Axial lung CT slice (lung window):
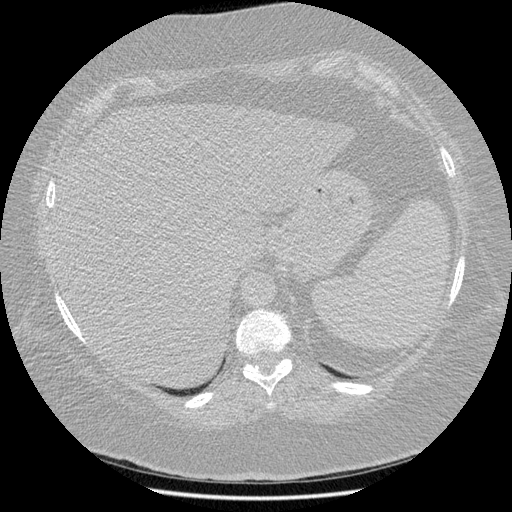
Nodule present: no